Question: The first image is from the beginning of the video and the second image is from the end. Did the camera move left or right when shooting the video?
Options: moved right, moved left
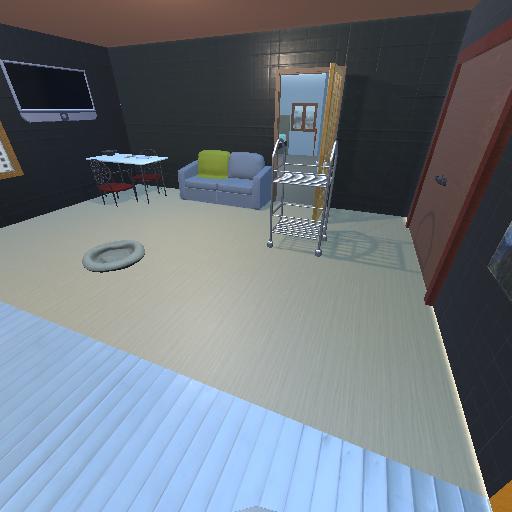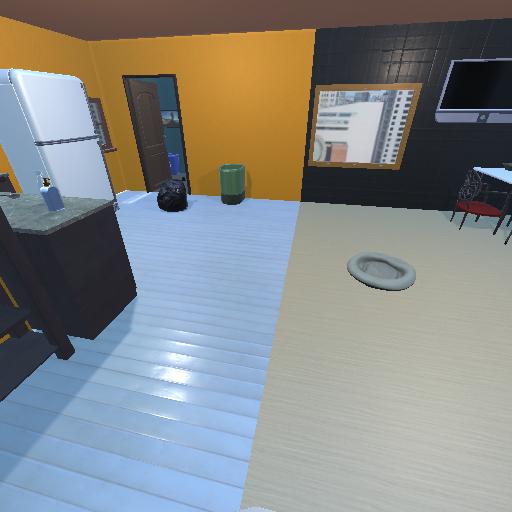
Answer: moved right